Question: I have two projects on Sourceforge:
<URL>
<URL>
I'm using Sourcetree to access the git repositories and while I was able to setup the one for ergobreaker, the one for the randomizer does not work giving the following error:

Both of these are under the same GitHub login so I'm not sure what I'm doing wrong.
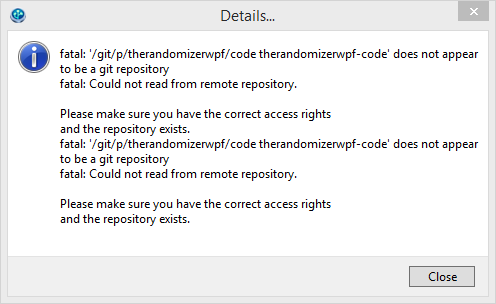
Answer: My original path was incorrect as @twalberg pointed out. I forgot to remove "the randomizerwpf-code" from the end of the path.